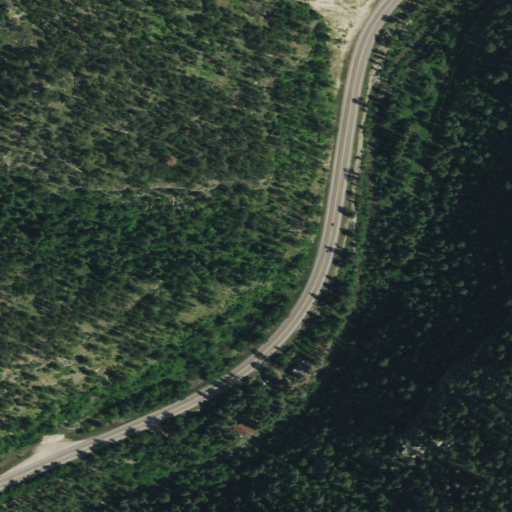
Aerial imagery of valley in South Dakota named Maurice Gulch containing evergreen forest, open development, low intensity development, open water, grassland, and medium intensity development